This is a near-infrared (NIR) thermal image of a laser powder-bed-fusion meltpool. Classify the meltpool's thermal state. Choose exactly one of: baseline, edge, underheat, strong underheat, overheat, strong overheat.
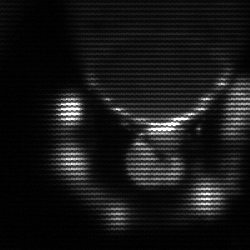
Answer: baseline